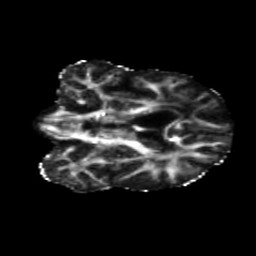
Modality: FA
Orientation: coronal
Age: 46
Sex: male
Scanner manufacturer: siemens
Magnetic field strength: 3 T
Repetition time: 5.47 s
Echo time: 0.0854 s